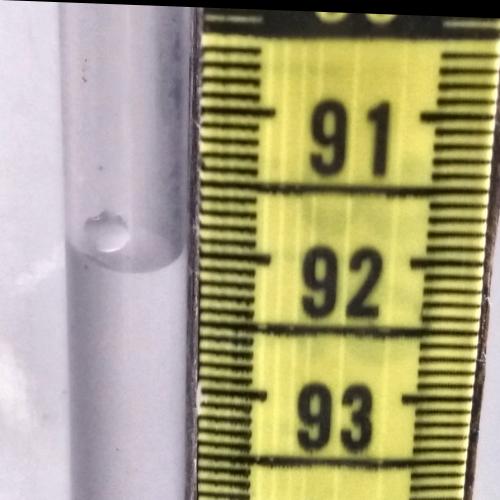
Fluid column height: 92.1 cm